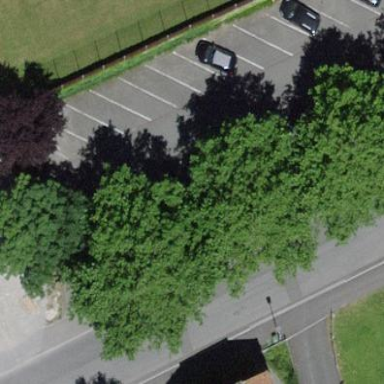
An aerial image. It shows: Parking area with surface.